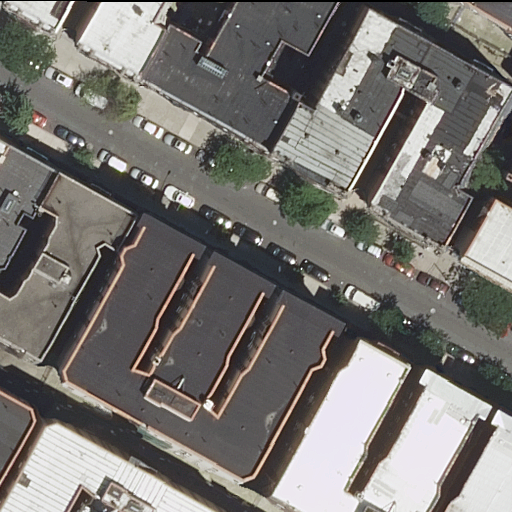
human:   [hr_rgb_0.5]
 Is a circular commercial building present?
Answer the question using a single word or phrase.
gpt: no

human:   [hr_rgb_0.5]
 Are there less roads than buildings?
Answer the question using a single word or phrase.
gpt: yes

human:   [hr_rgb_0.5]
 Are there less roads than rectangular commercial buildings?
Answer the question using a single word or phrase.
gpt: no

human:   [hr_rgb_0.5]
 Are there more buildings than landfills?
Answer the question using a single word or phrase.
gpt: yes

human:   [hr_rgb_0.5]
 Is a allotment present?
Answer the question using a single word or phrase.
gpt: no

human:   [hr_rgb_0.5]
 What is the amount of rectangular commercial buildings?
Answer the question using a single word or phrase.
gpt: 0

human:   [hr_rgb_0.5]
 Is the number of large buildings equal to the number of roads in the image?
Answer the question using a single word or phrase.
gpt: no

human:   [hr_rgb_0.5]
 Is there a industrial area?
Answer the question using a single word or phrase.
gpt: no

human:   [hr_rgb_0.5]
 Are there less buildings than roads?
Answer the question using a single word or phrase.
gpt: no

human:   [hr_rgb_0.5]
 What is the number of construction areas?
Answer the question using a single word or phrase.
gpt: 0

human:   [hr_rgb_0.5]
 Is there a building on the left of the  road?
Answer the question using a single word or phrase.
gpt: yes

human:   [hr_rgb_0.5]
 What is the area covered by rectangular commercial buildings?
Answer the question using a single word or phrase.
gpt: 0m2

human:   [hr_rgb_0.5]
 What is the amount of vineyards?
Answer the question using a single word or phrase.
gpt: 0

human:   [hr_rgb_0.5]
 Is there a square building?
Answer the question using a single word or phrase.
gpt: no

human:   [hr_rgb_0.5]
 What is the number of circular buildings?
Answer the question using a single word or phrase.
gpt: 0

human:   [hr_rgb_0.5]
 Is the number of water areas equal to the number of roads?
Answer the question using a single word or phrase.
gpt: no

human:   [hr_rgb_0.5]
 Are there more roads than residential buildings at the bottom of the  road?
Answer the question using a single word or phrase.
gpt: no

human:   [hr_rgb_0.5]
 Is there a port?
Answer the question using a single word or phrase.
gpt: no

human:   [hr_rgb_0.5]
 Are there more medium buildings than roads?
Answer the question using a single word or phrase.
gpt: yes

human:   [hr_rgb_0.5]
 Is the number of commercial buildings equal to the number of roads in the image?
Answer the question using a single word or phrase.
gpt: no

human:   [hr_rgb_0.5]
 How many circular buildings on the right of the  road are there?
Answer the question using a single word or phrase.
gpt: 0

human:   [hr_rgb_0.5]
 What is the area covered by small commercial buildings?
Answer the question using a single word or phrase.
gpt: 0m2

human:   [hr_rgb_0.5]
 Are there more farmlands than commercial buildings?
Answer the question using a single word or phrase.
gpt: no

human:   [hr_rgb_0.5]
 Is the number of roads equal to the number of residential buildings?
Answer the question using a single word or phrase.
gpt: no

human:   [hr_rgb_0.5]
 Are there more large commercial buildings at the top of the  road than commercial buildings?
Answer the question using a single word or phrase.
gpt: no

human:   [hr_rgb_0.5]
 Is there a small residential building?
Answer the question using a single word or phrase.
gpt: yes

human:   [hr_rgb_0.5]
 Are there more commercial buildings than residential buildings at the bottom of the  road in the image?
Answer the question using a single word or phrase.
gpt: no

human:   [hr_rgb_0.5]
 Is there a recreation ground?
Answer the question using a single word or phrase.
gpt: no

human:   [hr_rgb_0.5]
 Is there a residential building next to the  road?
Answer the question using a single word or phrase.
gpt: yes

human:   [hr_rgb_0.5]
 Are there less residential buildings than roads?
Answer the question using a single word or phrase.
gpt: no

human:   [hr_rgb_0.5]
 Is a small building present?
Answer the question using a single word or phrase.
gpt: yes

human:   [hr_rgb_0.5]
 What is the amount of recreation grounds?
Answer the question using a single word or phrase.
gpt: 0

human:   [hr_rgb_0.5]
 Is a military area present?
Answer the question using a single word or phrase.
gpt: no

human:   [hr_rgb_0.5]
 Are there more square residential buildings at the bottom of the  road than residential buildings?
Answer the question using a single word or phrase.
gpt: no

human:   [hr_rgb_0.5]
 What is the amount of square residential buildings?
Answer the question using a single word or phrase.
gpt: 0

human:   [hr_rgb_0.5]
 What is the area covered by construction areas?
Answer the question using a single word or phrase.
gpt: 0m2